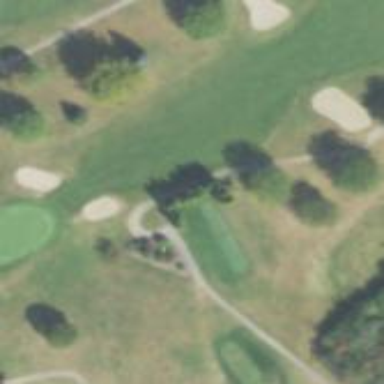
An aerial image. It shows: Grassy area designated as golf fairway.